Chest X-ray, PA view. Patient: 76 years old, sex M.
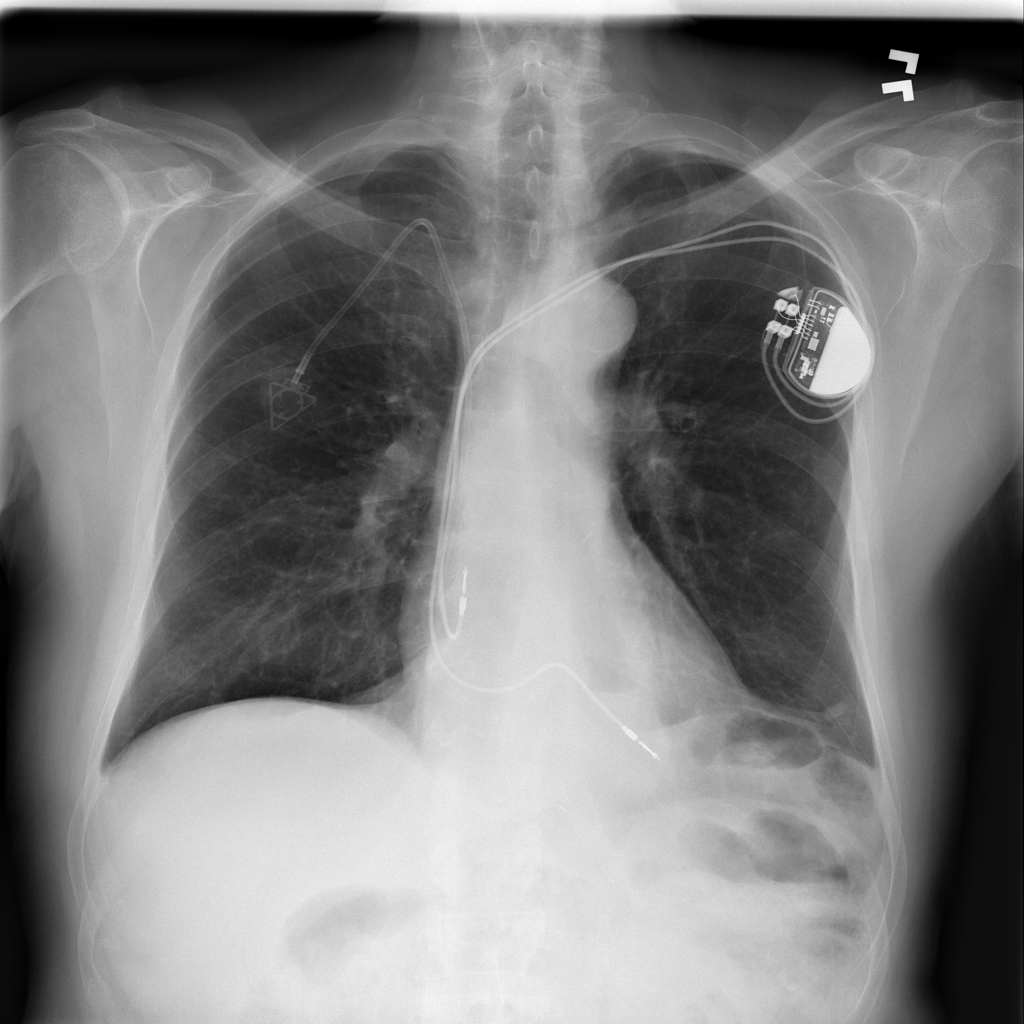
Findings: Hernia